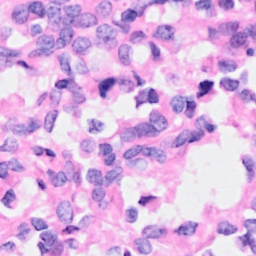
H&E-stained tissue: Breast